Field crop: maize
Growth stage: 2
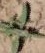
Species: atriplex